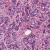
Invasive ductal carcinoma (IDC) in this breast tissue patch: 1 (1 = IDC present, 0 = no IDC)